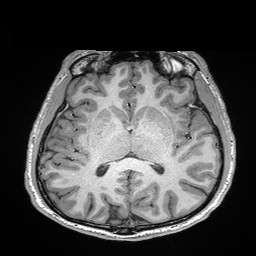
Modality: T1w
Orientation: coronal
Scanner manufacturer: siemens
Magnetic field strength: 3 T
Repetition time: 2.3 s
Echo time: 0.00298 s